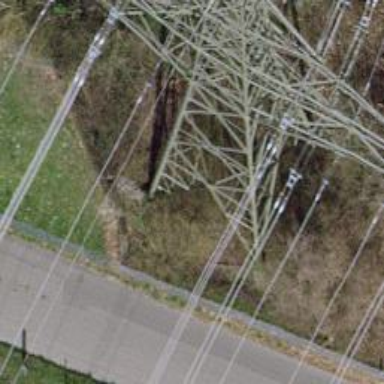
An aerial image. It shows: Power tower.